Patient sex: M
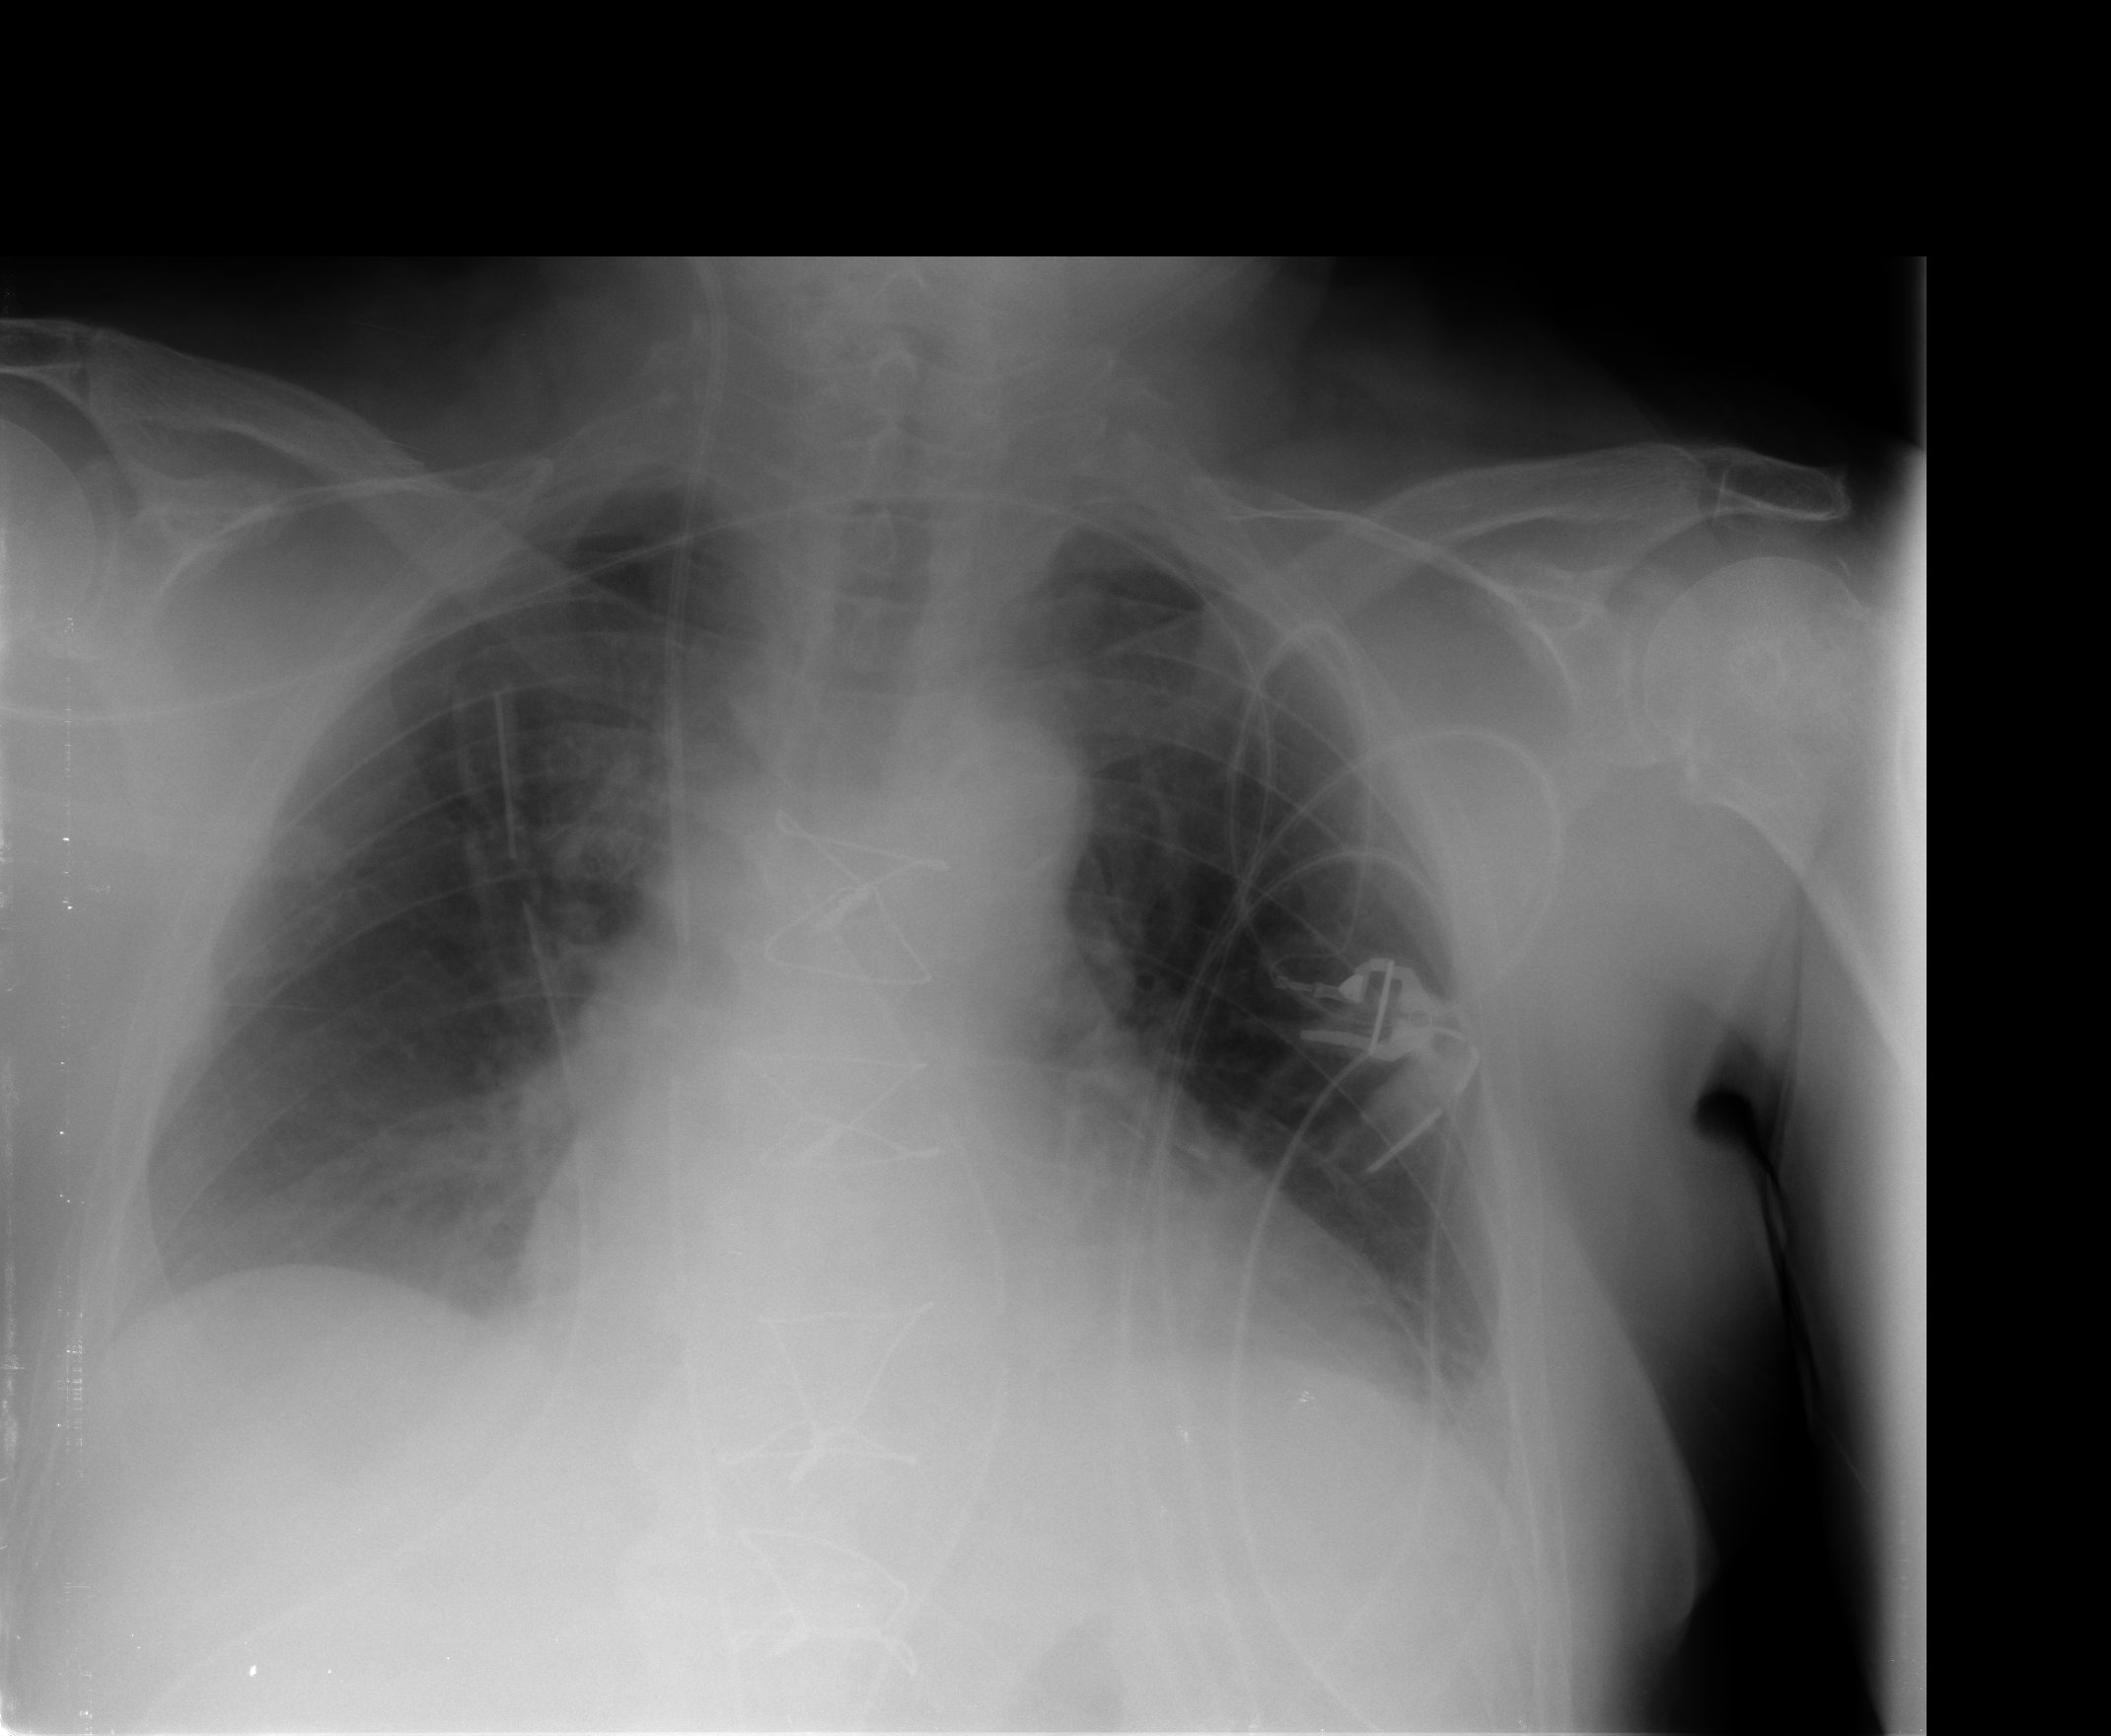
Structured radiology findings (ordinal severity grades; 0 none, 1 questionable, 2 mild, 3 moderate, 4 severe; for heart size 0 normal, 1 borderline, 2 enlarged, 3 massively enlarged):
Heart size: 0
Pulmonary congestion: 0
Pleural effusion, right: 0
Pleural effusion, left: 0
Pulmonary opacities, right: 1
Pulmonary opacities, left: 1
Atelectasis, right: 0
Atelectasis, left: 0